Question: I need to add an inner shadow effect to my UITableView. I've discovered this helpful post on adding an inner shadow to a UIView layer: <URL>
The problem arises when I attempt to use this technique on a UITableView because the UITableView's cells are displayed on top, covering the shadow.
I've played around with adding the UITableView as a subview to a UIView (with the inner shadow) to no effect.
My UITableView is centered on the UIViewController's view with a dark gray background. Giving the UITableView an inner shadow would give the background the effect of being a bezel for the table view.
How would I best achieve the effect I'm looking for on a UITableView?
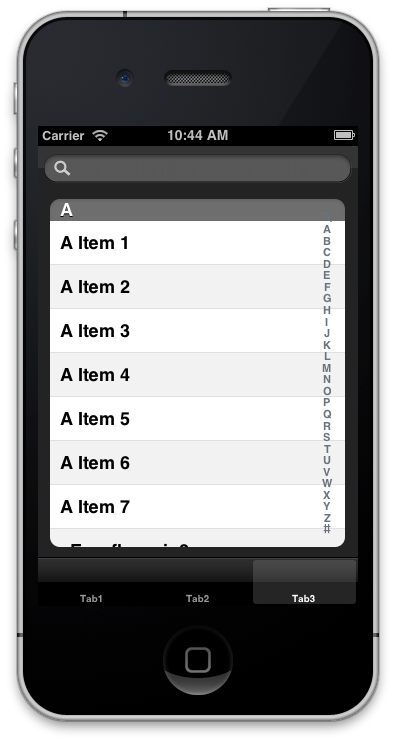
Answer: Answering my own question:
I ended up subclassing a UIView and implementing the drawRect function using this post: <URL>
Then instructed the new UIView subclass to forward all touch events through to the underlying view controllers by implementing the following method:
'''
-(BOOL)pointInside:(CGPoint)point withEvent:(UIEvent *)event {
return NO;
}
'''
Finally, I added the new view as a subview to my main view, set its background to be transparent, positioned it on top of the tableView and brought it to the front.
'''
- (void)viewDidLoad {
InnerShadowView *shadowView = [[InnerShadowView alloc] init];
[self.view addSubview:shadowView];
shadowView.frame = _tableView.frame;
shadowView.backgroundColor = [UIColor clearColor];
[self.view bringSubviewToFront:shadowView];
}
'''